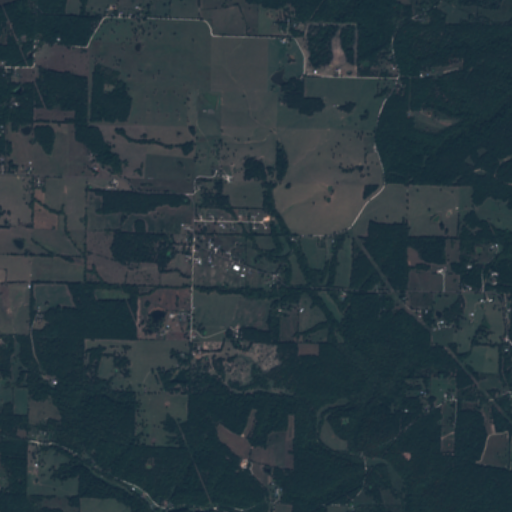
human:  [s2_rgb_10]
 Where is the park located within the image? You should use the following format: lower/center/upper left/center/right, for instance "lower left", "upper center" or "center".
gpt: The park is located in the upper right of the image.
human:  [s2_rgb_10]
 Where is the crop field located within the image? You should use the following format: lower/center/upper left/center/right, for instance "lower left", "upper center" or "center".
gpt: There is no crop field in the image.